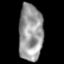
Tissue: lung
Cell type: Epithelial cells
Senescence score: 0.1903
Nuclear area (px): 1343
Mean DAPI intensity: 153.57